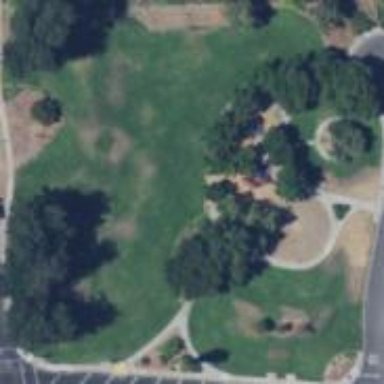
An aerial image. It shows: Park.